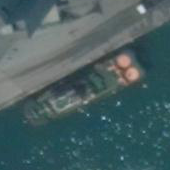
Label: civil